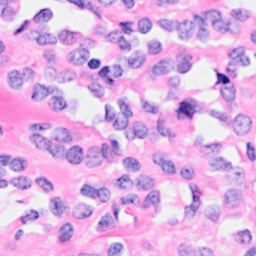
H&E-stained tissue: Breast